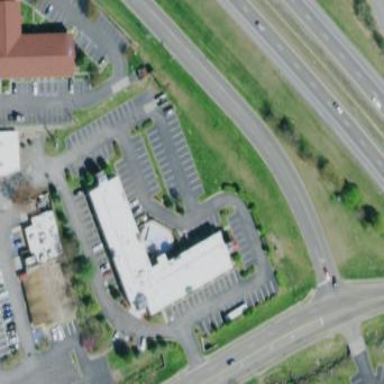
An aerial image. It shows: Building that is motel.